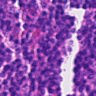
Metastatic tissue present: no